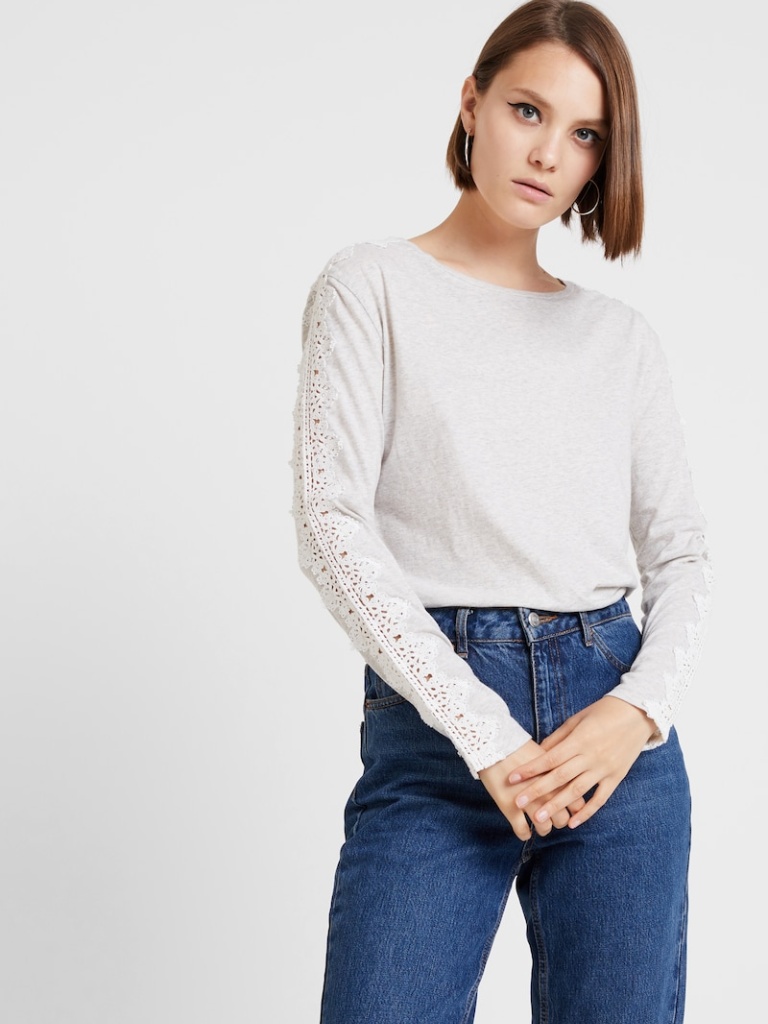
knit relaxed a long-sleeved with the sleeves down hip length Fully Tucked in crew sweater